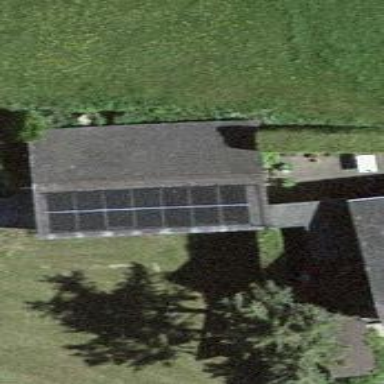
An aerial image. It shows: View of roof of building.